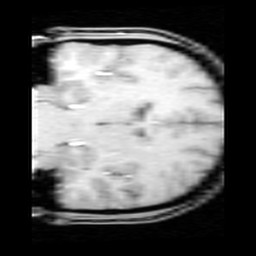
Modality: inplaneT1
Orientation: coronal
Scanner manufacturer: ge
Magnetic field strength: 3 T
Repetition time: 0.325 s
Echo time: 0.003568 s